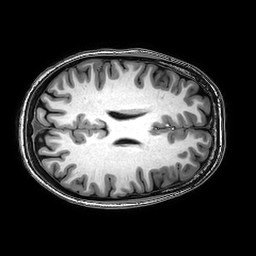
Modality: T1w
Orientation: axial
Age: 23
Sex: female
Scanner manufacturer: philips
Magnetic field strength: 3 T
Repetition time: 0.008217 s
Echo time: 0.00377 s